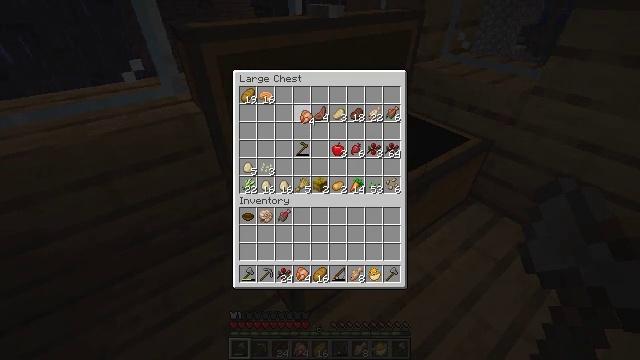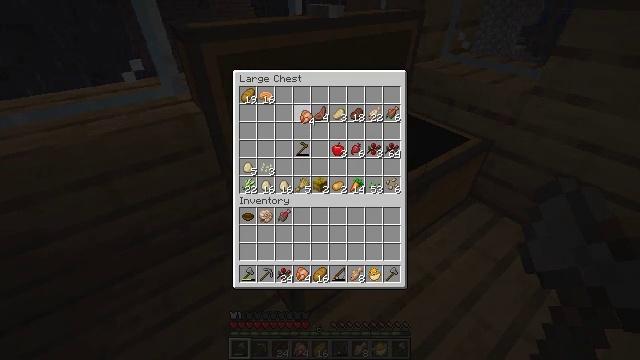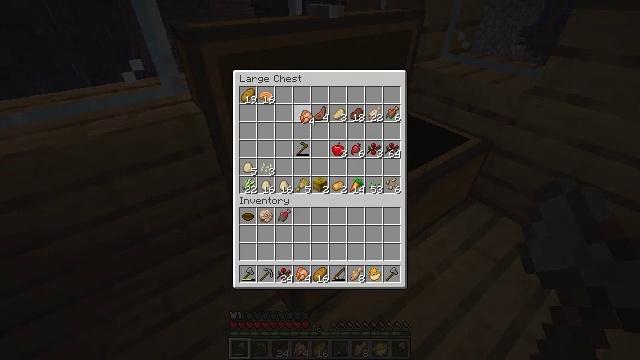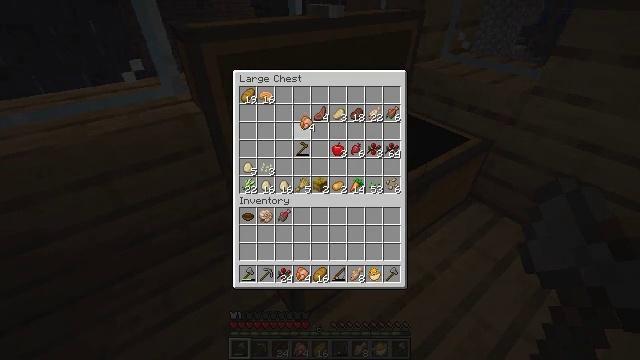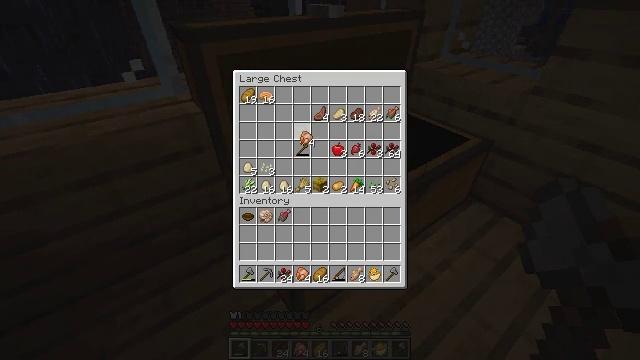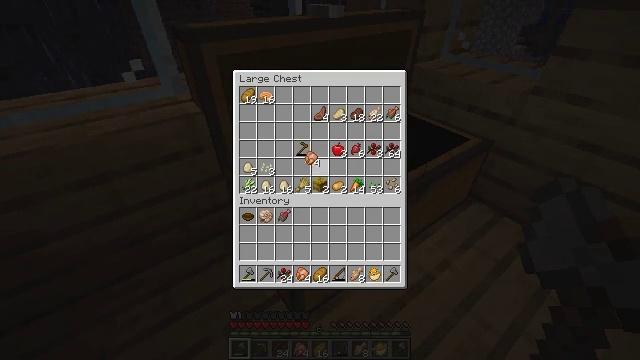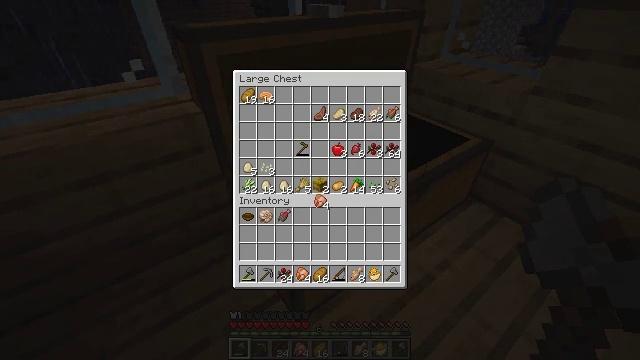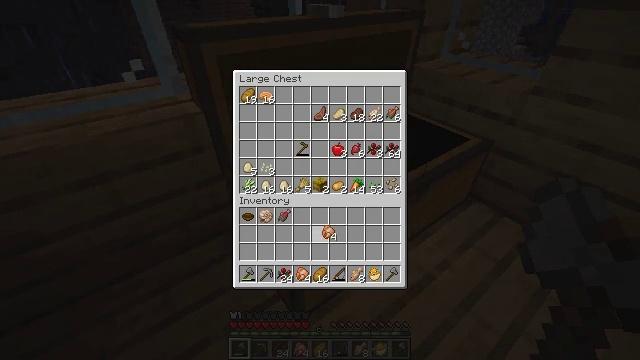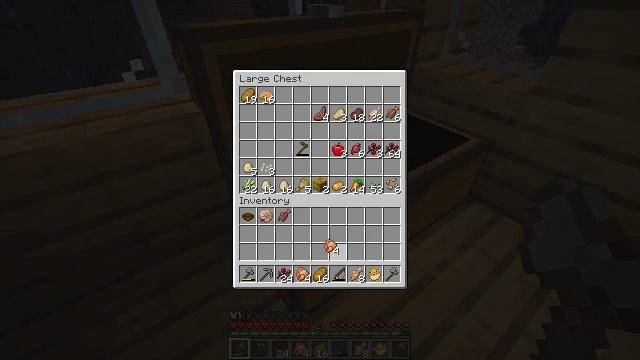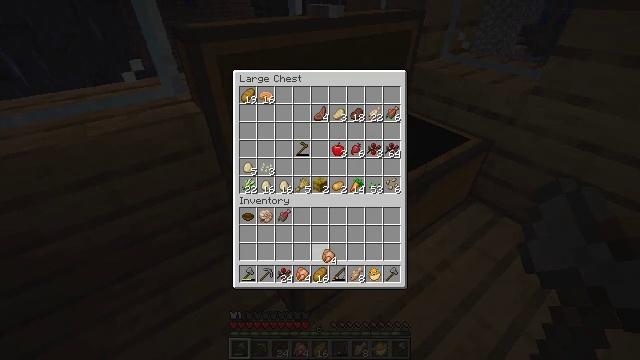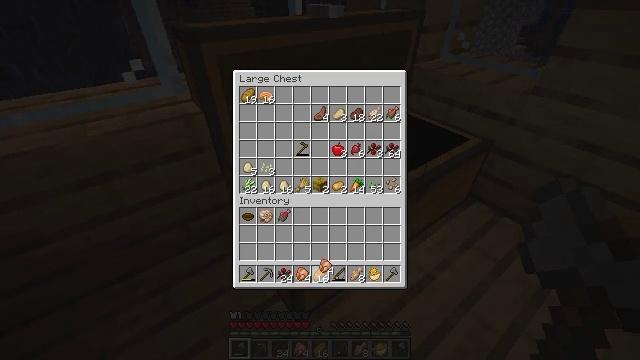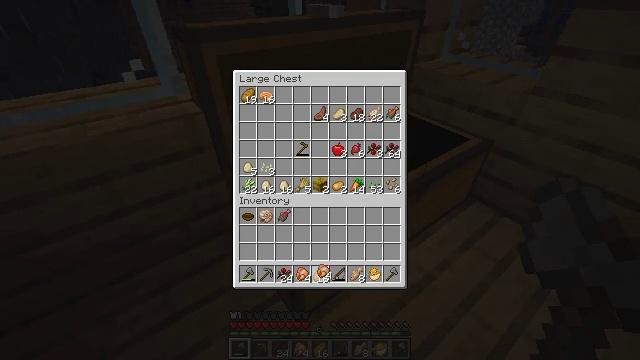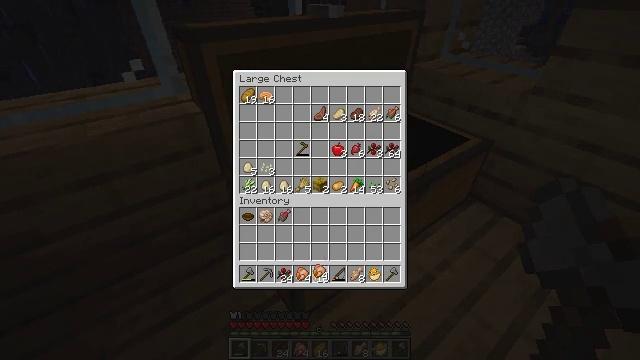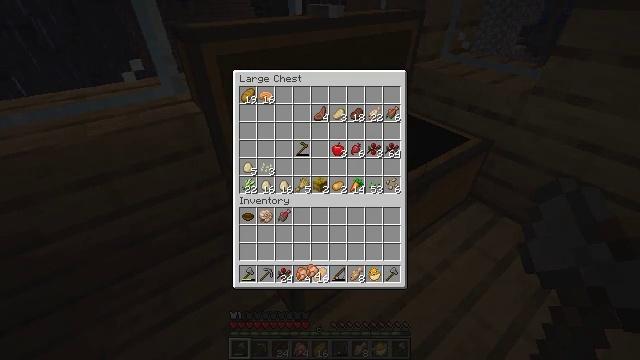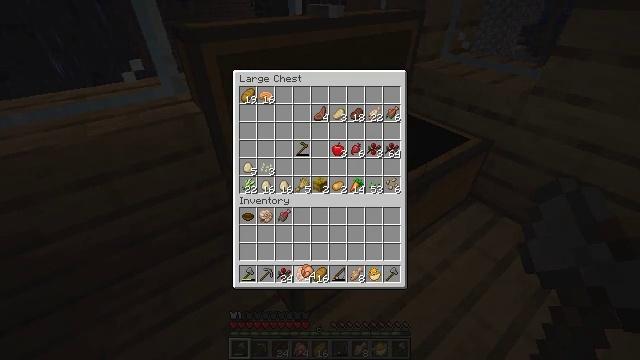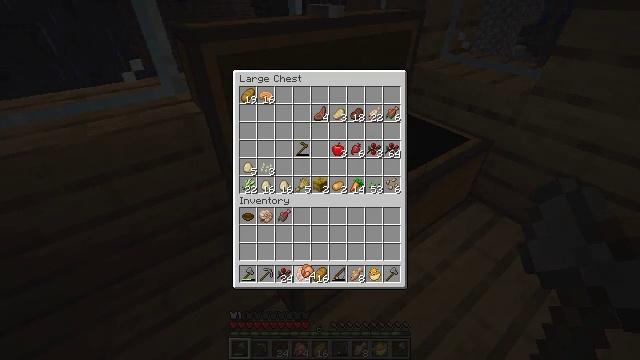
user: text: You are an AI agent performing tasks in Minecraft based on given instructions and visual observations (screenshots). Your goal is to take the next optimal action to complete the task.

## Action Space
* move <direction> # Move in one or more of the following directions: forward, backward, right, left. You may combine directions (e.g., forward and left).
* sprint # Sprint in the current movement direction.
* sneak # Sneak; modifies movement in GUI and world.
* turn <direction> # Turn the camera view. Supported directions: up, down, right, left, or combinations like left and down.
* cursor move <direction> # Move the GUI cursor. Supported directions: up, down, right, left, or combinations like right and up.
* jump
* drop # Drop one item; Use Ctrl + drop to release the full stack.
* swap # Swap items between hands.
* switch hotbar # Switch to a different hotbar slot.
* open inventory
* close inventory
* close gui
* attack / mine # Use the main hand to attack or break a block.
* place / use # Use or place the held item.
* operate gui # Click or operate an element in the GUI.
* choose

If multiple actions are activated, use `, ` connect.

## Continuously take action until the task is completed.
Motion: motion action
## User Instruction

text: Craft beetroot soup.
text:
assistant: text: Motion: no_op
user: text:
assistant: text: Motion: no_op
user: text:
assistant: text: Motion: no_op
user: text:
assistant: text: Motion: cursor move down
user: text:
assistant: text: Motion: cursor move down
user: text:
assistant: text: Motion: cursor move right and down
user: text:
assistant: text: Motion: cursor move right and down
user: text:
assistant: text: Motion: cursor move down
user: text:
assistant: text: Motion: cursor move down
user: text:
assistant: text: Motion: cursor move down
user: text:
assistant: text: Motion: no_op
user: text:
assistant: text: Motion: no_op
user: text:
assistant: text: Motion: no_op
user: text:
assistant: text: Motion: no_op
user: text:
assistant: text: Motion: no_op
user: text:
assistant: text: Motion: no_op
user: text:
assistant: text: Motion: no_op
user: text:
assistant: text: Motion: no_op
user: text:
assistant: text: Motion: no_op
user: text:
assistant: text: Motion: no_op
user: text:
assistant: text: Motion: operate gui
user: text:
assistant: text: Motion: operate gui
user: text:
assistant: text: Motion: operate gui
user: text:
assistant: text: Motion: operate gui
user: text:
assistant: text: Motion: no_op
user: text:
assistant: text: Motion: no_op
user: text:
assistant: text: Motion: cursor move right
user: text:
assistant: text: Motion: cursor move right
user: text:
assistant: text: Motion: cursor move right
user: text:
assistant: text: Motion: no_op